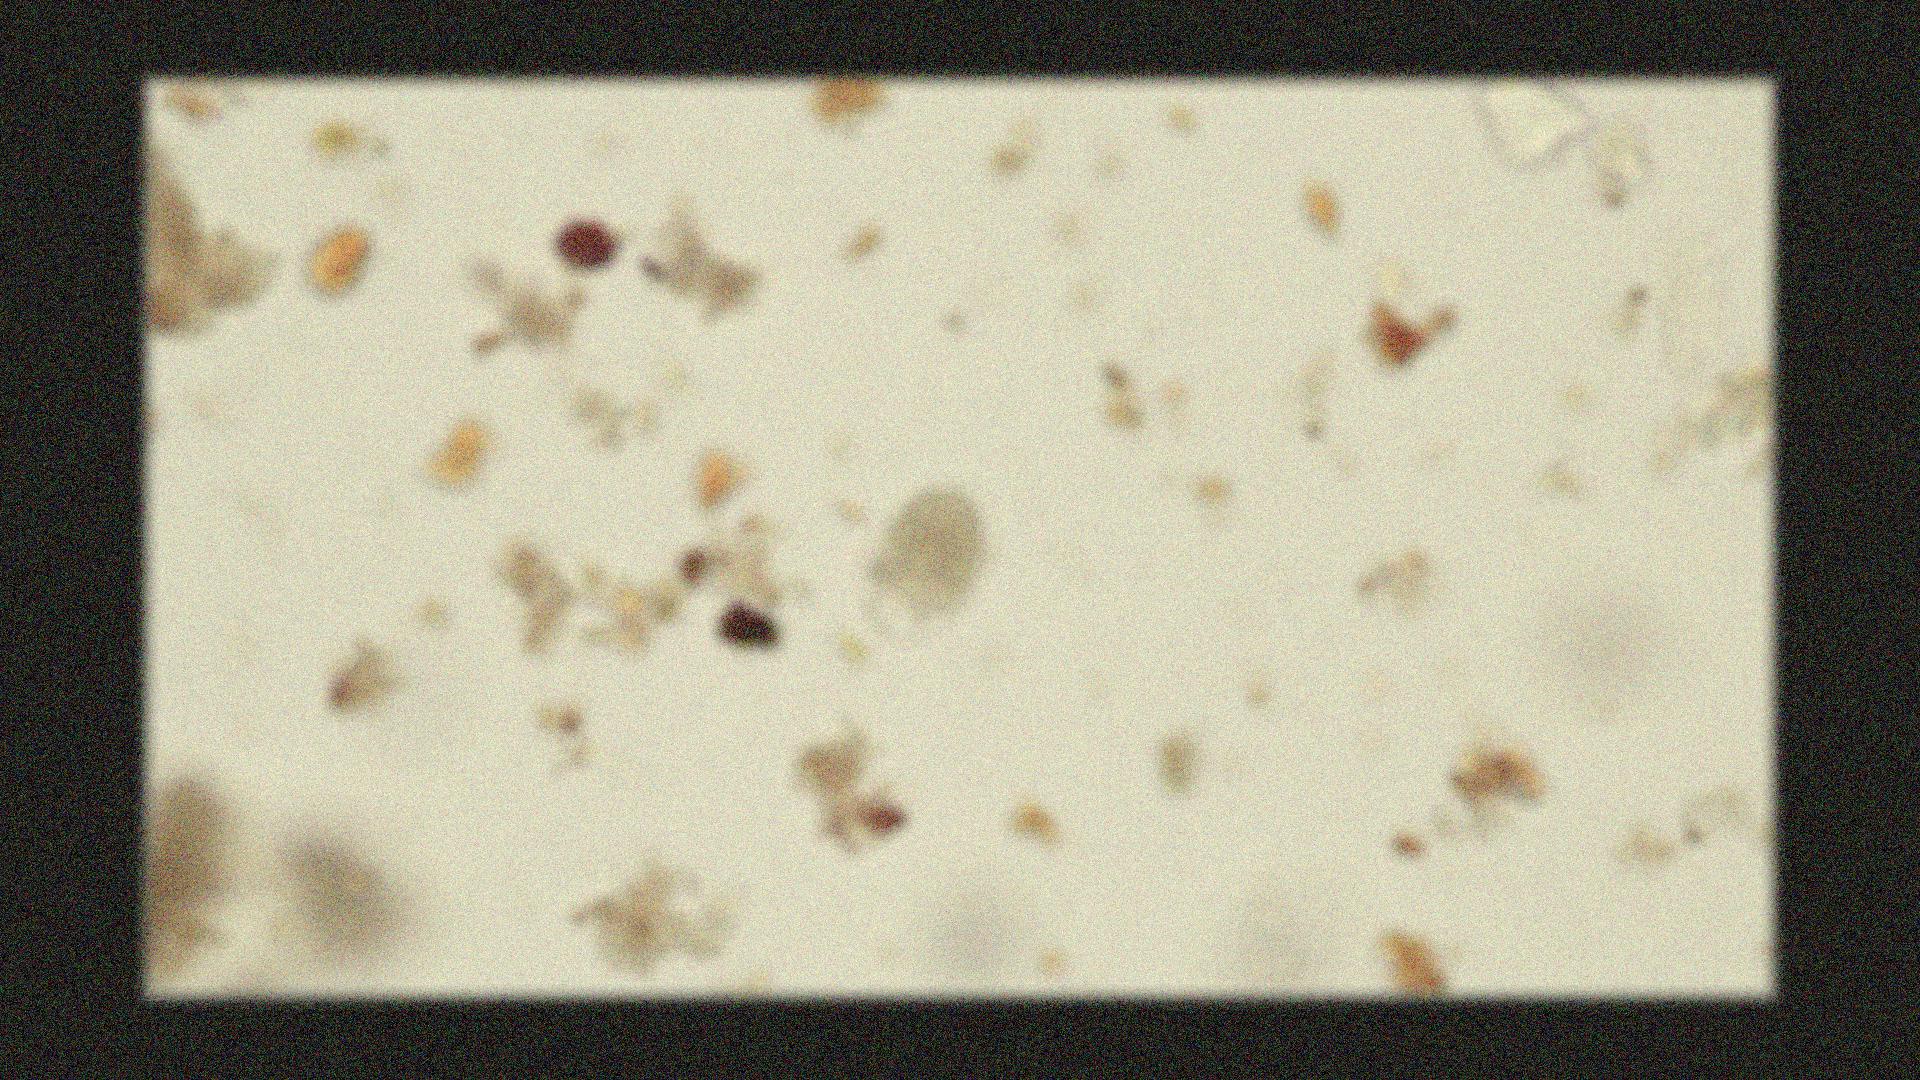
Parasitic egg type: Hookworm egg